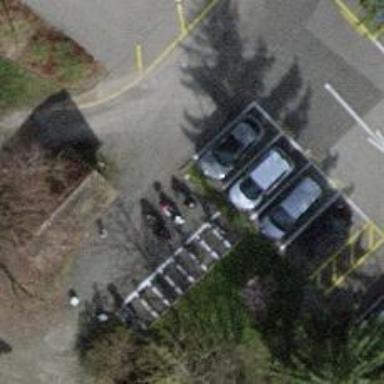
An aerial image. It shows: Bicycle parking area with stands.